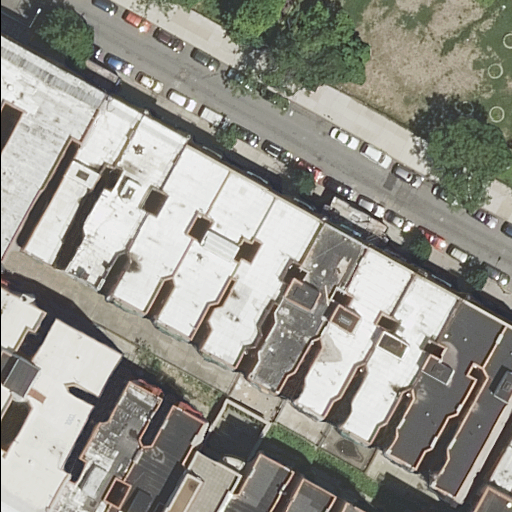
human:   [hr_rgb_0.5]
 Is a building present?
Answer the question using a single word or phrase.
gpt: yes

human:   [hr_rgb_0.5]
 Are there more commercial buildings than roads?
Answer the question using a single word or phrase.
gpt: no

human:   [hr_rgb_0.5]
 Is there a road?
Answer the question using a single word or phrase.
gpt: yes

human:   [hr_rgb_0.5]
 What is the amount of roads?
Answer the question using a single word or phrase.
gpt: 1

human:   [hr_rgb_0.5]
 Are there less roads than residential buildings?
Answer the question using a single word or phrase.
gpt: yes

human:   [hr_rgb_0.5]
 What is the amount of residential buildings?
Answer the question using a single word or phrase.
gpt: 18

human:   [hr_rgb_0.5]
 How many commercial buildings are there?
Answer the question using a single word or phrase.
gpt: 0

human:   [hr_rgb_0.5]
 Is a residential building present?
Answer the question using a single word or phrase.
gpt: yes

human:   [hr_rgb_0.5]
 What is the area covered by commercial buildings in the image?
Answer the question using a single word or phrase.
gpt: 0m2

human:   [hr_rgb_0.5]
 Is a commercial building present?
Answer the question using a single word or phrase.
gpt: no

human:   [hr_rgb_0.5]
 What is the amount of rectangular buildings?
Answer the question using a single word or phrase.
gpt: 4

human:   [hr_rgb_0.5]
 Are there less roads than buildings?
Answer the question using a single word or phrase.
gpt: yes

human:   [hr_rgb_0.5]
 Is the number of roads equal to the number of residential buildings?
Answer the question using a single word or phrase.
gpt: no

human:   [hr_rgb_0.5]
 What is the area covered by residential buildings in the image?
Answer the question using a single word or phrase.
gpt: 4974m2

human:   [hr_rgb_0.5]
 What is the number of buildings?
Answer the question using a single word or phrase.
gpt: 18

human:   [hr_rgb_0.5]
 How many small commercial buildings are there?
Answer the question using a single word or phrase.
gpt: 0

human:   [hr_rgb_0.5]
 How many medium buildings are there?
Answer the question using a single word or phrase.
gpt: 11

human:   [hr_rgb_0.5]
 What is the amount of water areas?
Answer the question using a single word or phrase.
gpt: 0

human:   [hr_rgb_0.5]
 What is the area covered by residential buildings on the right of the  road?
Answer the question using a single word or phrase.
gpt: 1461m2

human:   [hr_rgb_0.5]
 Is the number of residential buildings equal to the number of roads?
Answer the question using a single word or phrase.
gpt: no

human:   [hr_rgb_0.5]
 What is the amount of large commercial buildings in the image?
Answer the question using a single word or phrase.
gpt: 0

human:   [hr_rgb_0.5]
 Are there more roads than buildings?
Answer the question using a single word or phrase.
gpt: no

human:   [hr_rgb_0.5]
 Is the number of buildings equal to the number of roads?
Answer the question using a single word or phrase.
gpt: no

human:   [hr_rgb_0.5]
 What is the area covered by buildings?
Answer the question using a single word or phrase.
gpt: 4974m2

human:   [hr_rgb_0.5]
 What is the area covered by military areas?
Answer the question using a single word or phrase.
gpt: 0m2

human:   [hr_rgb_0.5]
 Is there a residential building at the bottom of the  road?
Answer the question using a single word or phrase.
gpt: yes

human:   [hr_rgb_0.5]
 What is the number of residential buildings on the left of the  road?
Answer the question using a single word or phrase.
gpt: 7

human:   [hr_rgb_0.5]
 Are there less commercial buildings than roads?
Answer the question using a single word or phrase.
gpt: yes

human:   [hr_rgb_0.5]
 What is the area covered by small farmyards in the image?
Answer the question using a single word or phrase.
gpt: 0m2

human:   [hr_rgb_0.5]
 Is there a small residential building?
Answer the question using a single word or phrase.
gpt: yes

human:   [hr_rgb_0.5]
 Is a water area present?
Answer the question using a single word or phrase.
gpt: no

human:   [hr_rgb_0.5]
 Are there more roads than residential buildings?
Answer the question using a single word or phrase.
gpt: no

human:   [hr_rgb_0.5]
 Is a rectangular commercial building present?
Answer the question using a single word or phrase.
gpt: no

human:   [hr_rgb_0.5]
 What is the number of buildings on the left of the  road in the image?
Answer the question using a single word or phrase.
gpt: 7

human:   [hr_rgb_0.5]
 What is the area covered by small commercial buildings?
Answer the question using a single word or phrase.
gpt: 0m2

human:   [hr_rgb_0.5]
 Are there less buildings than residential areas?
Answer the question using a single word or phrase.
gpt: no

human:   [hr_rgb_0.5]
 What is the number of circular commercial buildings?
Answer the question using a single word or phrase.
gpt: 0

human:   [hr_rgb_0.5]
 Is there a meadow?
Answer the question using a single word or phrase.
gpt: no

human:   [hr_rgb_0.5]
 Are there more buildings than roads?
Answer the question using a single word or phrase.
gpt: yes

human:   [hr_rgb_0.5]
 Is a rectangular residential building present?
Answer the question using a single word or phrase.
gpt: yes

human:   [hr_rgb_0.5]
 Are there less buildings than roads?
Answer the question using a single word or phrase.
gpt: no

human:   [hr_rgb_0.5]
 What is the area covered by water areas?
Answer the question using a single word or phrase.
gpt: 0m2

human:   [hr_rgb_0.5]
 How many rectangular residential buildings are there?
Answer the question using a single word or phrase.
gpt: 4

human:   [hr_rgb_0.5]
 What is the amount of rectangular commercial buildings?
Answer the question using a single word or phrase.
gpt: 0

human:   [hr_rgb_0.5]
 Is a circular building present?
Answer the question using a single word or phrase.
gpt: no

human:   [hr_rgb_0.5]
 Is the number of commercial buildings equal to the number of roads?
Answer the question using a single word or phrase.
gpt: no

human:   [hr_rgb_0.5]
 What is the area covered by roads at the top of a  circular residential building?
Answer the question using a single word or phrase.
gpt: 0m2

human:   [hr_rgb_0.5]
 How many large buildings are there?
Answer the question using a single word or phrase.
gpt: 2

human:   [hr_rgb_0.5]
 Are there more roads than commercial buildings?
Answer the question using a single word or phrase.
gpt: yes

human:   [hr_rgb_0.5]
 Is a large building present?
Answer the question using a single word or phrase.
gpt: yes

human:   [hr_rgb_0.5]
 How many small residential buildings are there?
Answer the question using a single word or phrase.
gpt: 5

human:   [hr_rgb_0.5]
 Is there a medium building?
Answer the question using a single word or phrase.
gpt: yes

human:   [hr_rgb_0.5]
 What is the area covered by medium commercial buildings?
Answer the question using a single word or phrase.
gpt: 0m2

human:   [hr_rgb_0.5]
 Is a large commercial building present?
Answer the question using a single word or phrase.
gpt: no

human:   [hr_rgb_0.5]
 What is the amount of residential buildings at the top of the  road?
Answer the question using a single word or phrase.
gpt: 0

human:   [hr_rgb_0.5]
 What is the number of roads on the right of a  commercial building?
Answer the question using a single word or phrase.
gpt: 0

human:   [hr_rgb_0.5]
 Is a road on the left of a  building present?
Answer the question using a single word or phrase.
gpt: yes

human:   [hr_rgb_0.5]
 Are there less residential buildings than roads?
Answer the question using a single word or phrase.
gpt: no

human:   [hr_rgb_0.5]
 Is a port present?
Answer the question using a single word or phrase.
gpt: no

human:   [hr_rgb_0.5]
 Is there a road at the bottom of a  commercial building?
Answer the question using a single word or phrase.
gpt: no

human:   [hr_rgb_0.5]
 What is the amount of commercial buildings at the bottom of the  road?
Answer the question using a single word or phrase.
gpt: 0

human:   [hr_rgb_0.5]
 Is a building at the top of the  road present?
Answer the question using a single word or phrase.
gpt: no

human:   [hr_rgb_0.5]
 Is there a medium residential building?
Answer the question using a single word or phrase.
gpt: yes

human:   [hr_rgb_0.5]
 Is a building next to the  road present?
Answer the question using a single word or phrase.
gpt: yes